Question: I have a problem with proper configuration off dynamically adding of ratings to the info window of jquery ui map.
I tried to do it in on the go in $.each of getJson like that:
'''
$(labelka).raty({ readOnly: true, score: marker.friendly_rate});
'''
where labelka was before set to: 'var labelka = "#spot"+marker.id'
where marker.id is value of id from row from getJson, and friendly_rate is numerical value apporpriatlly.
Result: NO SUCCESS:
I thought, before you refere to something it has to exist. So wait until jqxhr=getJson finsh. So in getJson() I only append to the gloably visible dictionary key:values as follows:
'''
pair_mark[labelka]=marker.friendly_rate
'''
And then inside of 'jqxhr.complete(function() {} I trie to do
jqxhr.complete(function() {
'''
for (var key in pair_mark){
$("#map_canvas").find(key).raty({ readOnly: true, half : true, score: pair_mark[key] });
}
console.log( "second complete" );
});'
'''
also: NO SUCCESS
even while trying:
'''
$(key).raty({ readOnly: true, half : true, score: pair_mark[key] })
'''
Screenshot of Google Chrom console <URL>:

And link to source code:
<URL>
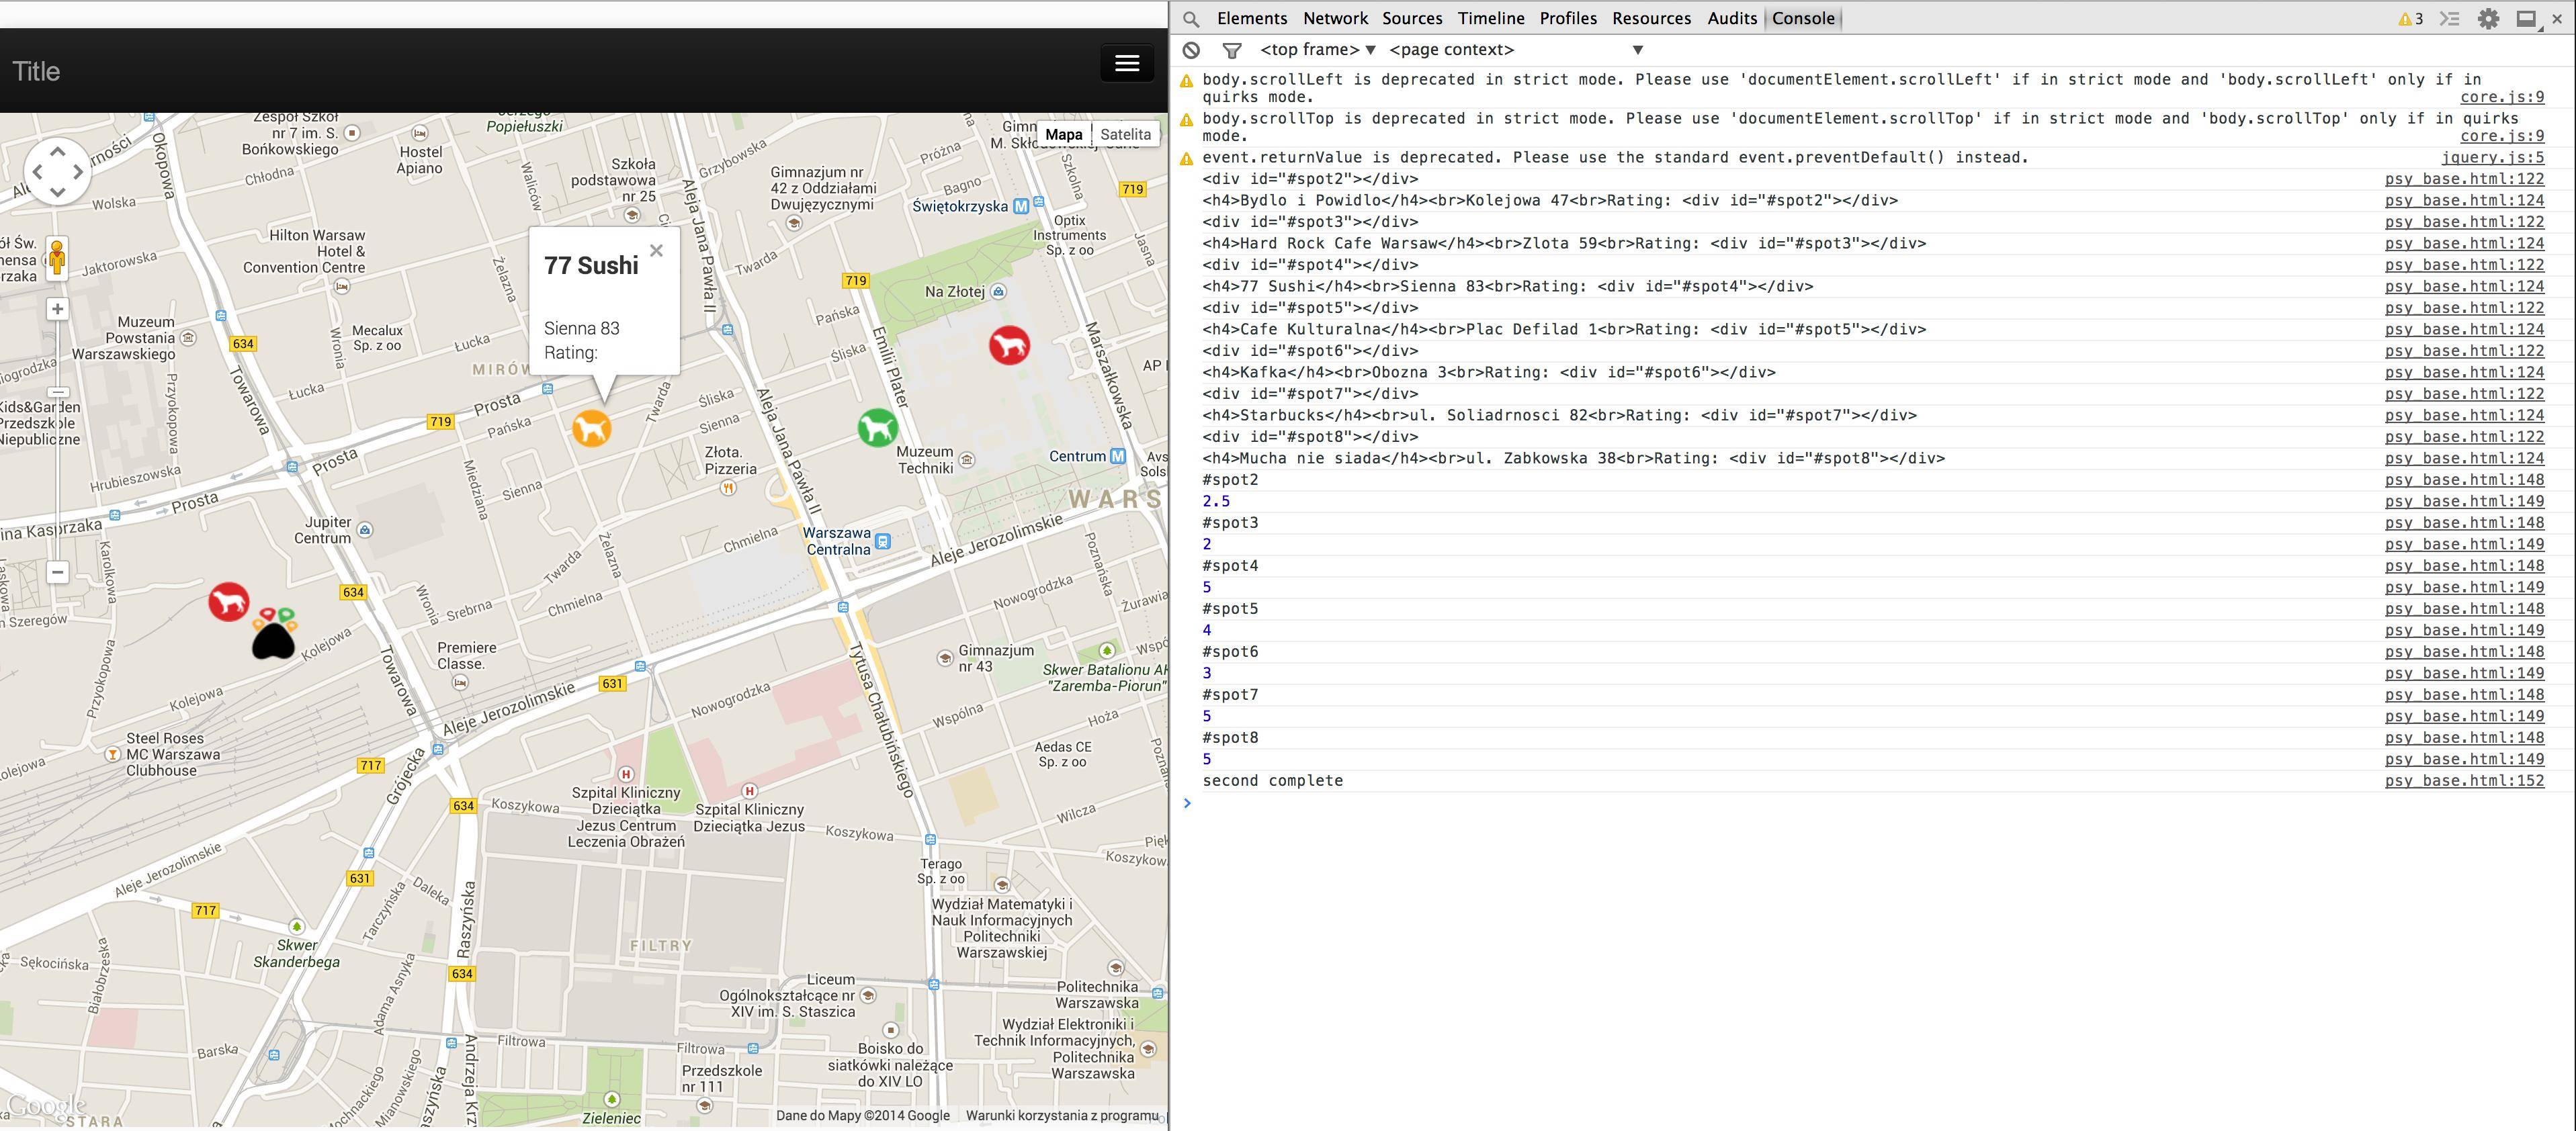
Answer: There are 2 issues:
'''
var labelka = "#spot"+marker.id
var html_part ="<div id=""+labelka+""></div>";
'''
this will create the following markup:
'''
<div id="#spotSomeMarkerId"></div>
'''
This node may not be selected in jQuery by using '$('#spotSomeMarkerId');' , because the # must be ommitted in the id-attribute of the '<div/>'.
The basic problem: The content of the InfoWindow is provided as string, the DOM for this content will be available when the domready-event of the InfoWindow fires, not before. You can't call '$.raty()' for the paricular InfoWindow before that.
Possible solutions:
- -
---
code for the 2nd approach(use it as replacement for the lines 121-123 of your gist):
'''
var contencik = $('<div><h4>'+marker.name+'</h4><br>'
+ marker.address_street
+ ' '+marker.address_number
+ '<br>Rating:</div>')
//the content is ready, it's a query-object
//now we append-the raty-container and call raty immediately
//for this container
.append($('<div id="spot'+marker.id+'"></div>')
.raty({ readOnly: true, score: marker.friendly_rate}))
//the content is still a jQuery-object
//we need a DOM-node to pass it to the
//content-property of the InfoWindow
[0];
'''